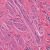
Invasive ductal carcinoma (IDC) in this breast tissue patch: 0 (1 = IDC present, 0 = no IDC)